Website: bh-photo
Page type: address-validator
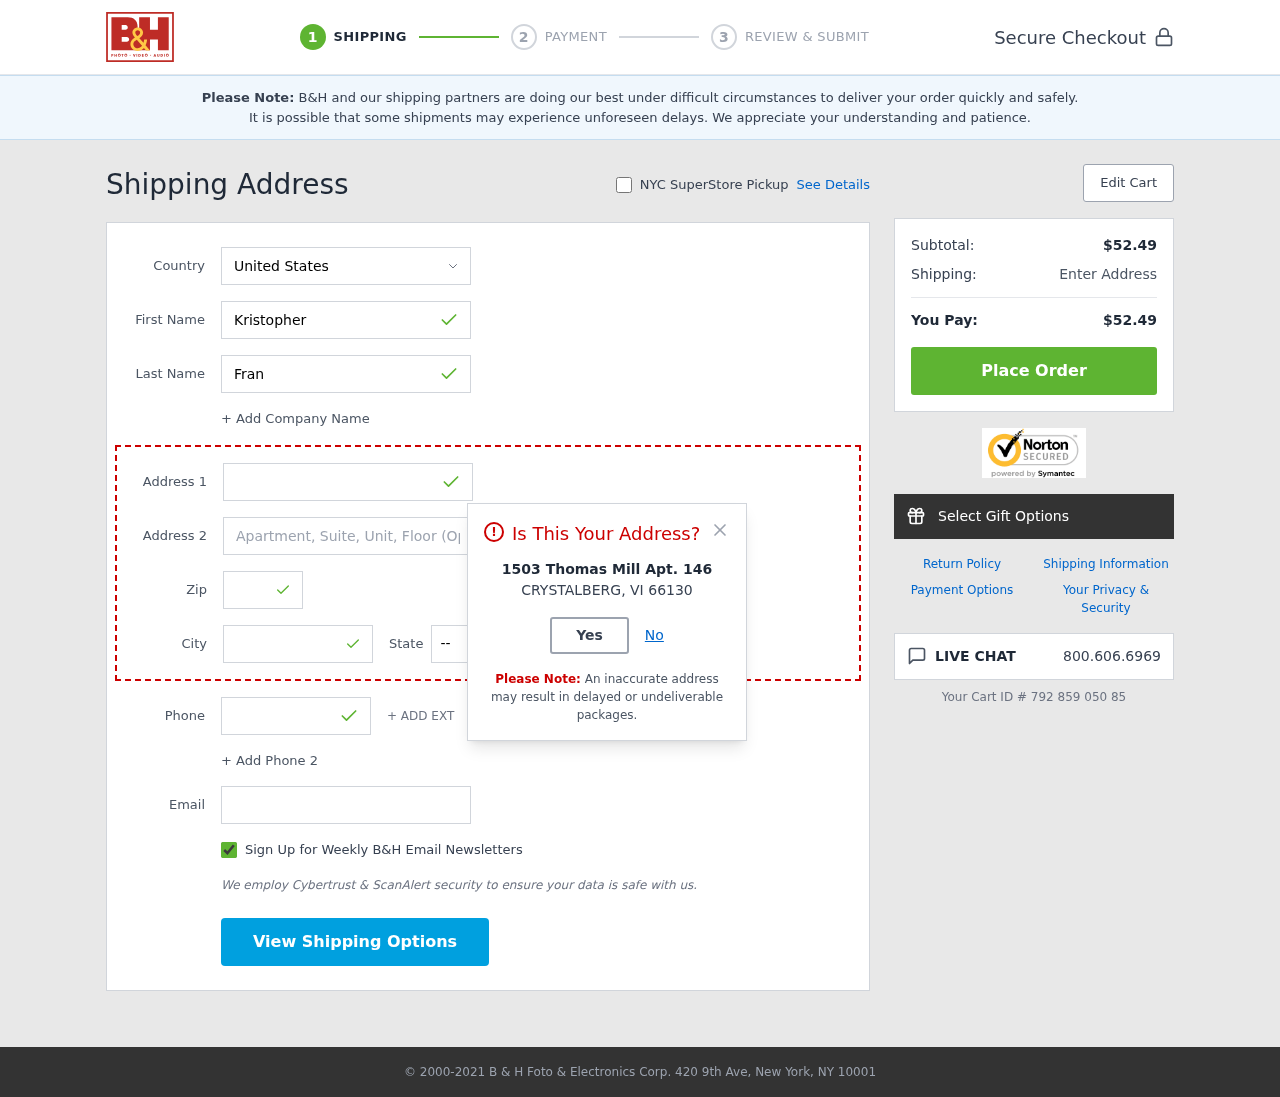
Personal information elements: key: PII_CITY
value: Crystalberg
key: PII_COUNTRY
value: United States
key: PII_EMAIL
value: kristopher_franklin@hotmail.com
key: PII_FIRSTNAME
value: Kristopher
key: PII_LASTNAME
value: Franklin
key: PII_PHONE
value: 4808817190
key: PII_POSTCODE
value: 66130
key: PII_STATE_ABBR
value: VI
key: PII_STREET
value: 1503 Thomas Mill Apt. 146
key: PII_CITY_MODAL
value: CRYSTALBERG
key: PII_STATE
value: VI
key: PII_POSTCODE_FULL
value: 66130
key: PII_POSTCODE_NUMERIC
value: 66130
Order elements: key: ORDER_SUBTOTAL
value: $52.49
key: ORDER_TOTAL
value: $52.49
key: ORDER_ID
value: Your Cart ID # 792 859 050 85